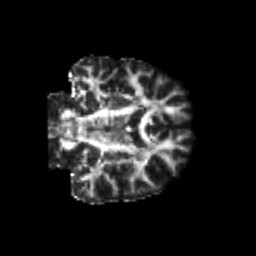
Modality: FA
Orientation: coronal
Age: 21
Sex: female
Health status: healthy
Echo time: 0.074 s